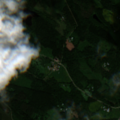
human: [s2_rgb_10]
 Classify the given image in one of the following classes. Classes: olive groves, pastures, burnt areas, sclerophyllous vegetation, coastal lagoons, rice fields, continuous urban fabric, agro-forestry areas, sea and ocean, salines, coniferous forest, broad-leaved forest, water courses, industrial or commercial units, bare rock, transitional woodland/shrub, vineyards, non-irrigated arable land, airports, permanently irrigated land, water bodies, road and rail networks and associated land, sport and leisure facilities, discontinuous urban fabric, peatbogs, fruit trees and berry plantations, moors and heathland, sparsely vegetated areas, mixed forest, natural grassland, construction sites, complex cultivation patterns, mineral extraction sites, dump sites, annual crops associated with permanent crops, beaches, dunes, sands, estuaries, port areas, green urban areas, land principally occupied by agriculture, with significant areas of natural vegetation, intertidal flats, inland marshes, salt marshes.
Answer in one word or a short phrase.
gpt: land principally occupied by agriculture, with significant areas of natural vegetation, broad-leaved forest, mixed forest